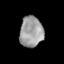
Tissue: lung
Cell type: Epithelial cells
Senescence score: 0.2265
Nuclear area (px): 701
Mean DAPI intensity: 156.89